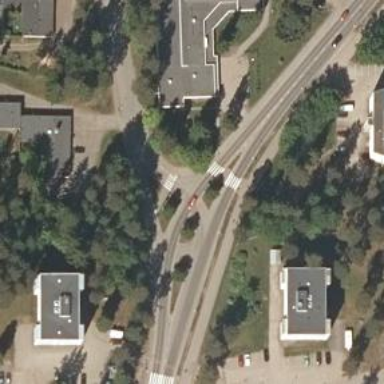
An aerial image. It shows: Asphalt footway with zebra crossing.